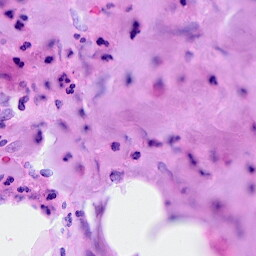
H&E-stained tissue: Breast